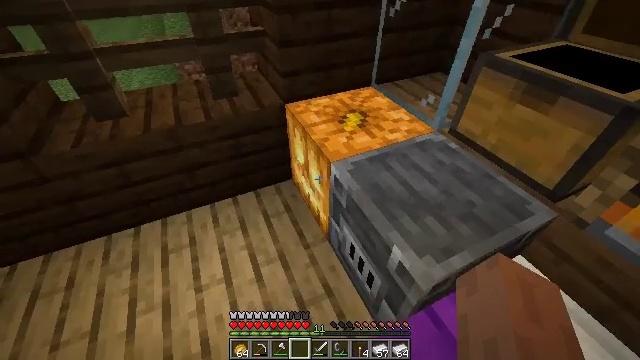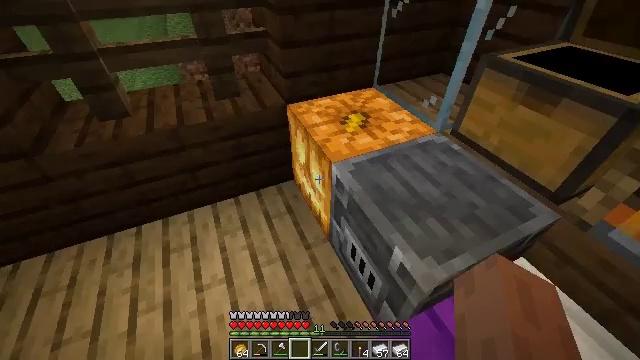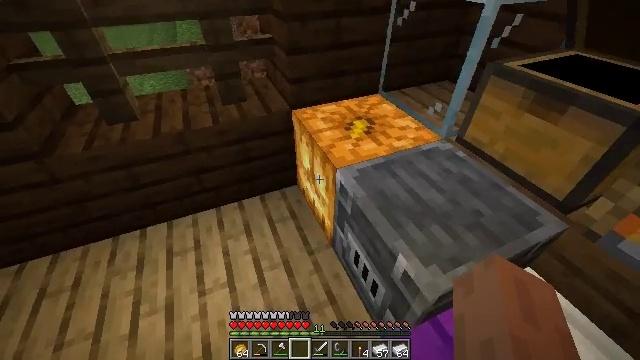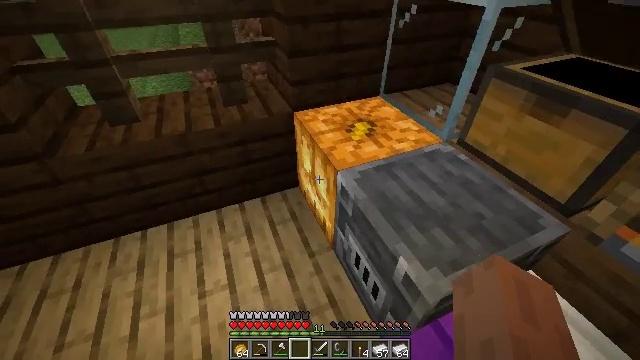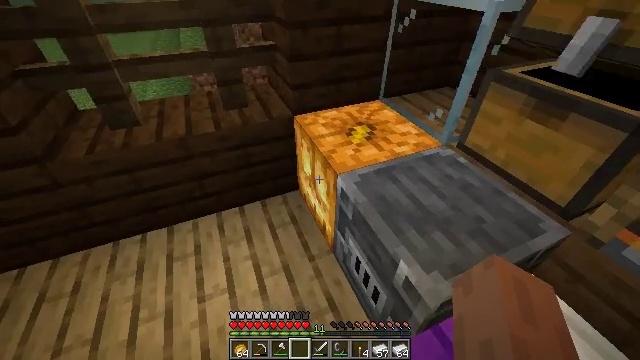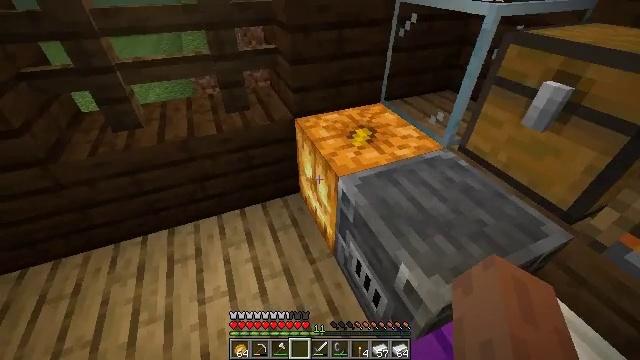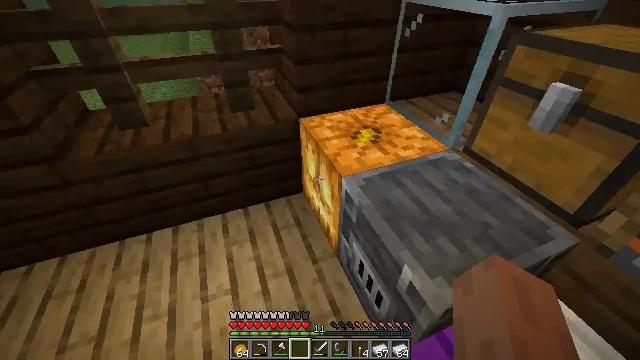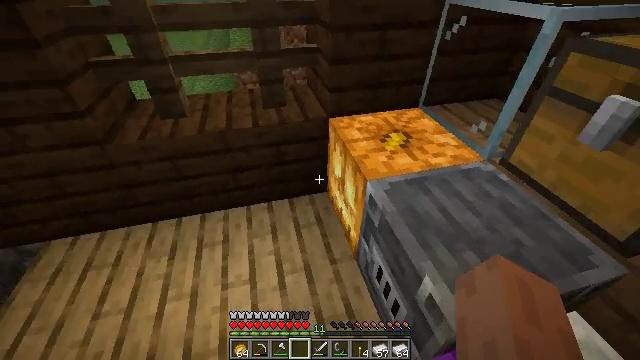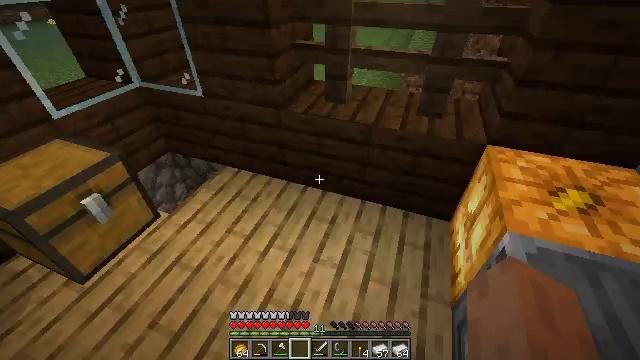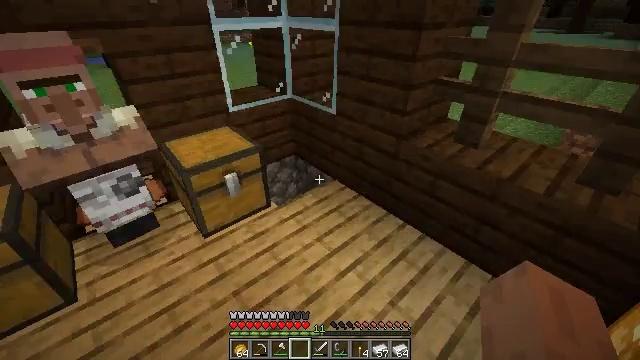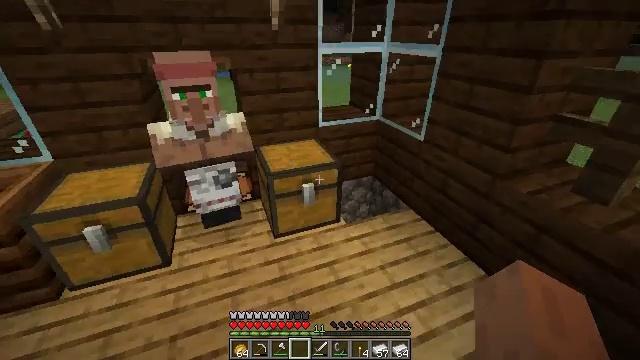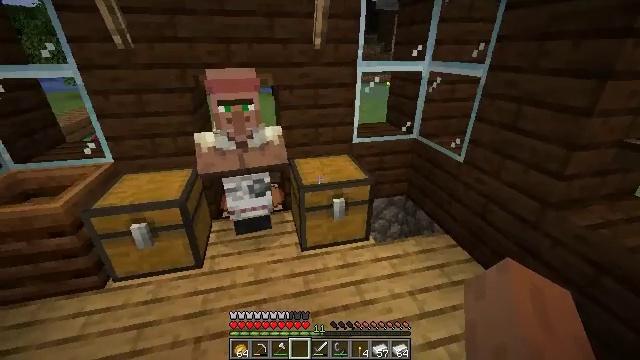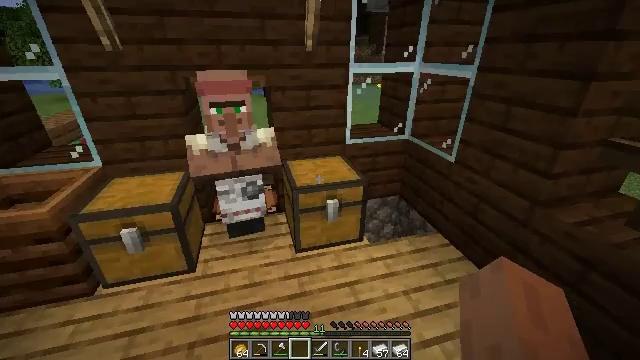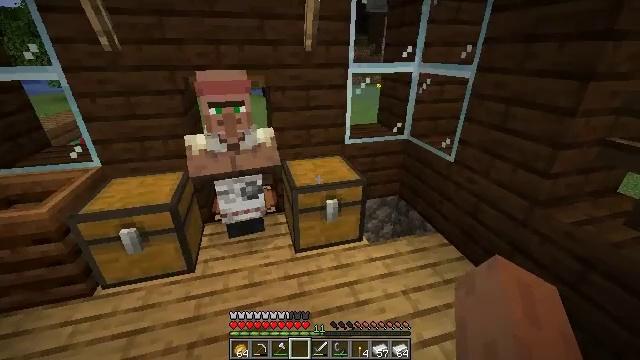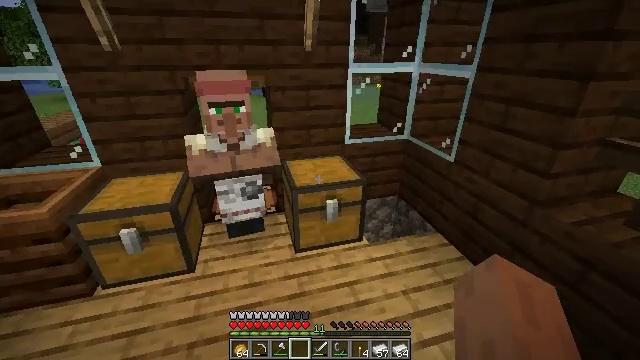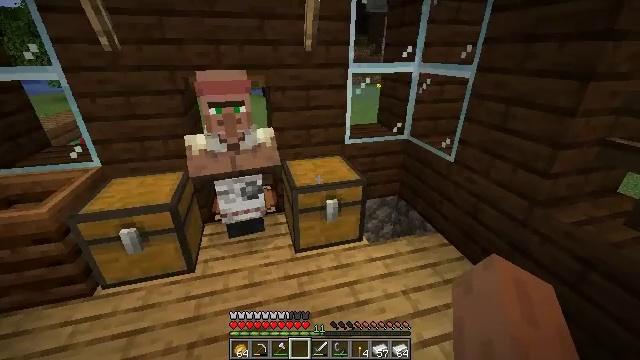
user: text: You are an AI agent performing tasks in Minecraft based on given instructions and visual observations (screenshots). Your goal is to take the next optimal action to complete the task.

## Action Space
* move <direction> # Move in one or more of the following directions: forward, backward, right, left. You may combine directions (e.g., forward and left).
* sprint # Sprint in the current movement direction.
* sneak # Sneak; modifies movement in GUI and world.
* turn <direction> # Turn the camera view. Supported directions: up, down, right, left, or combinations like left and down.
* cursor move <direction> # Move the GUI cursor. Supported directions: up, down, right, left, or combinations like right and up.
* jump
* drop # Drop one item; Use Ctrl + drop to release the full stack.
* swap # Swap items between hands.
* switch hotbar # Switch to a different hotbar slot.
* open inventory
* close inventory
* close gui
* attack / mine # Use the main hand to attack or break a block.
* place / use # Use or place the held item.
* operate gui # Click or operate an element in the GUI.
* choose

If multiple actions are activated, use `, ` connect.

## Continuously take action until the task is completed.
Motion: motion action
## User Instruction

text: Attack the ground to gather dirt.
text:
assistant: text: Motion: no_op
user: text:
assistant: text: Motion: turn left and up
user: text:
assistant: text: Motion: no_op
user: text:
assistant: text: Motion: no_op
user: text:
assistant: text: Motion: no_op
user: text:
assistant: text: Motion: turn left
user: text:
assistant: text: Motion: turn left
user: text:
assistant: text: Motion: turn left
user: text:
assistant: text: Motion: turn left and up
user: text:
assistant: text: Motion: turn left and up
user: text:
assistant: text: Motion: turn left and up
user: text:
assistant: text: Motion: turn right
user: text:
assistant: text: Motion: no_op
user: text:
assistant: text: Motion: no_op
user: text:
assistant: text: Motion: no_op
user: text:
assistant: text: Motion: move forward
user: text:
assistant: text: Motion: move forward, turn left and up
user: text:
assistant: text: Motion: move forward, turn left
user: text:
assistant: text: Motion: move forward, turn left
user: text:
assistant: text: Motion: move forward, turn left
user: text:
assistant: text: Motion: move forward, turn left
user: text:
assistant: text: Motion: move forward
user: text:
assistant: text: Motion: move forward, sprint
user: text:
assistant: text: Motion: move forward, sprint
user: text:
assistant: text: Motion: move forward, sprint
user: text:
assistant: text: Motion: move forward, sprint
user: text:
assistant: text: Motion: move forward
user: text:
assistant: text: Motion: move forward, sprint
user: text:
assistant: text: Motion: move forward, sprint
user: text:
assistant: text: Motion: move forward, sprint